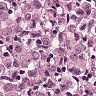
Metastatic tissue present: yes